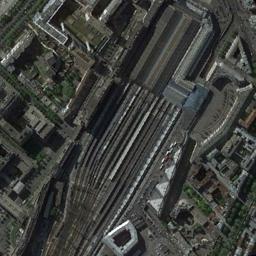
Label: railway_station